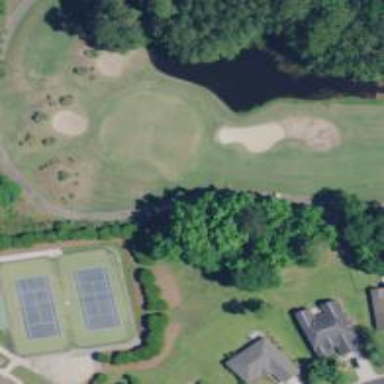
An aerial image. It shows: Golf hole.